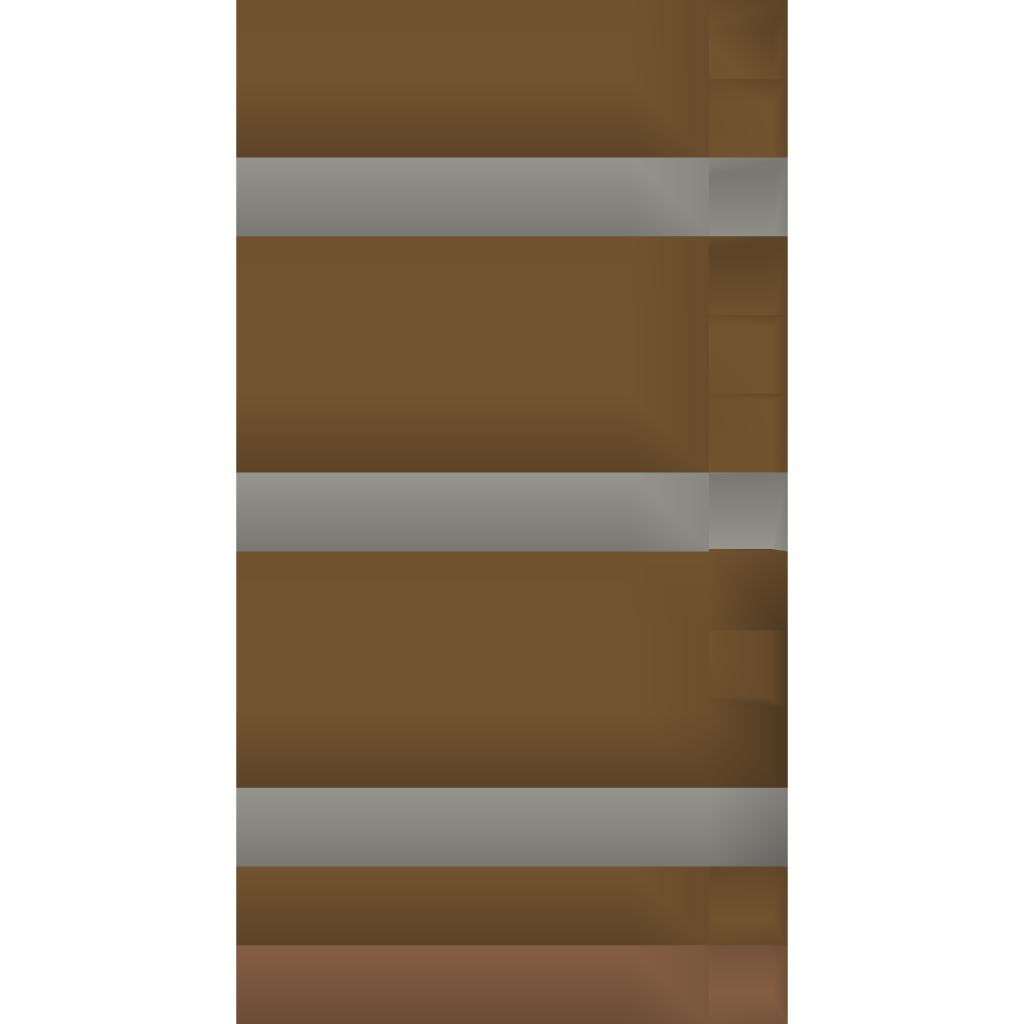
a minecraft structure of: Tower House